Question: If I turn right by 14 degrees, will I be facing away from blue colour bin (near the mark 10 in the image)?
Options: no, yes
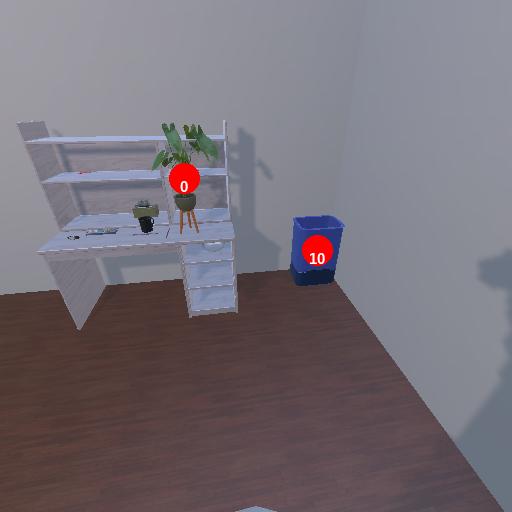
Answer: no